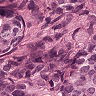
Metastatic tissue present: yes